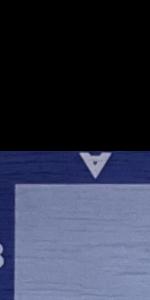
Label: Empty